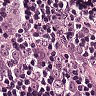
Metastatic tissue present: yes